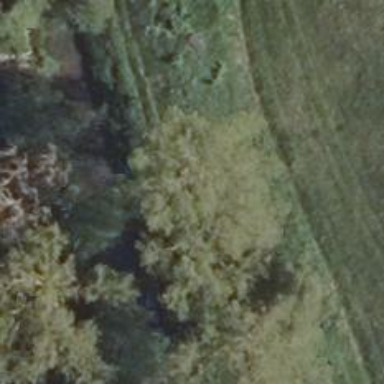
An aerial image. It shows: Row of trees in natural setting.